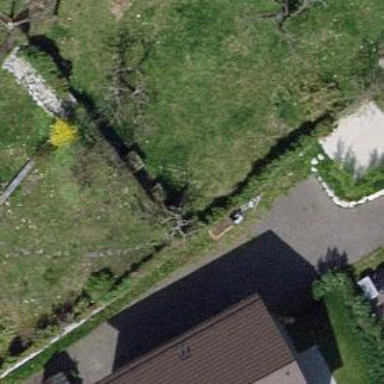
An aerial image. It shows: Hedge acting as barrier.